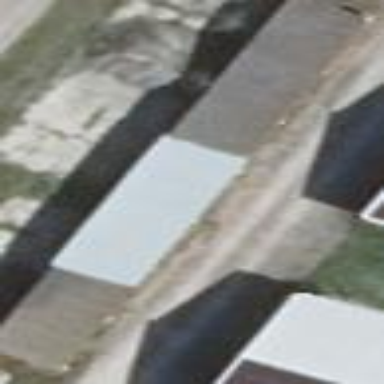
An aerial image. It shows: Flat roof building with grey roof.